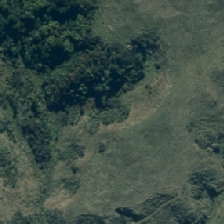
Land cover: grose_broom